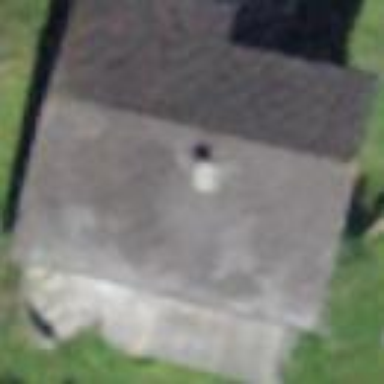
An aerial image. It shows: Building with tile roof.